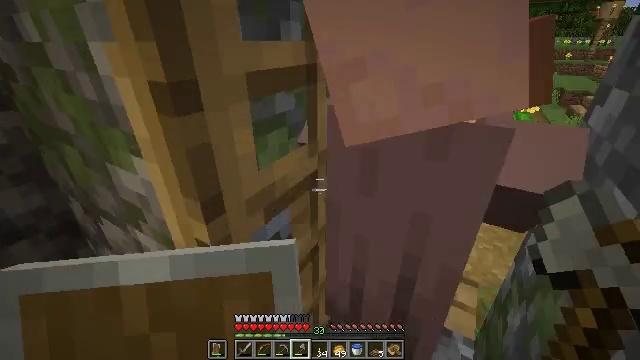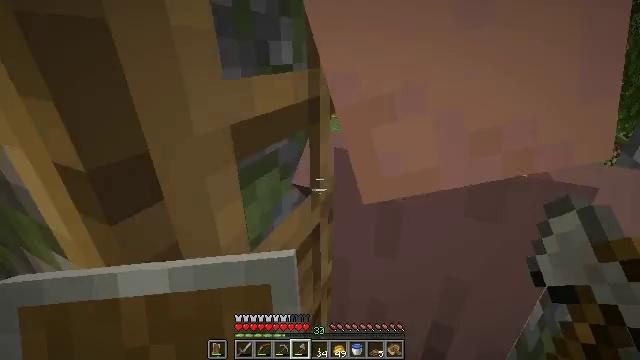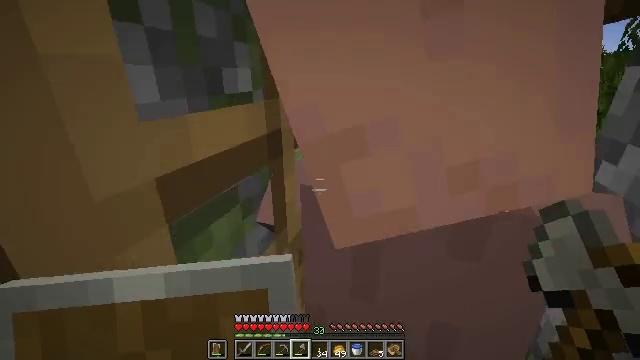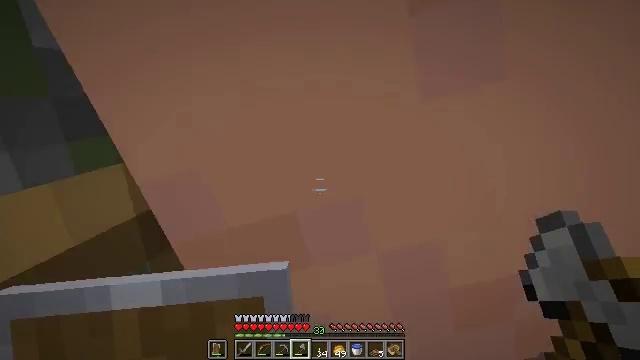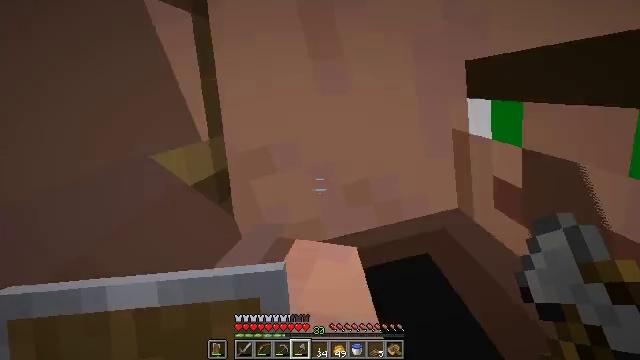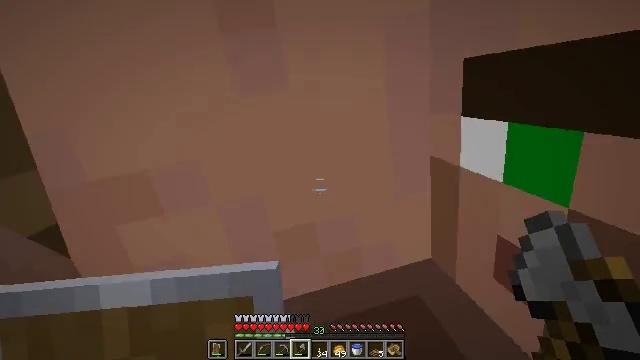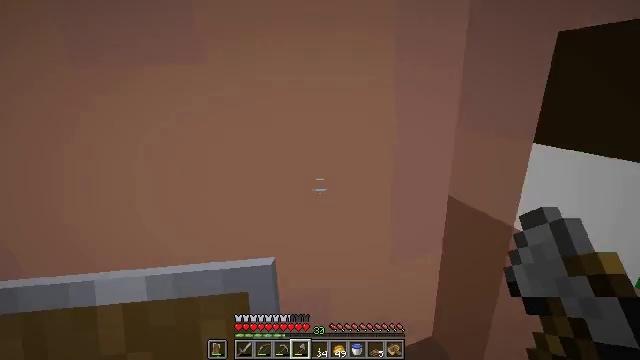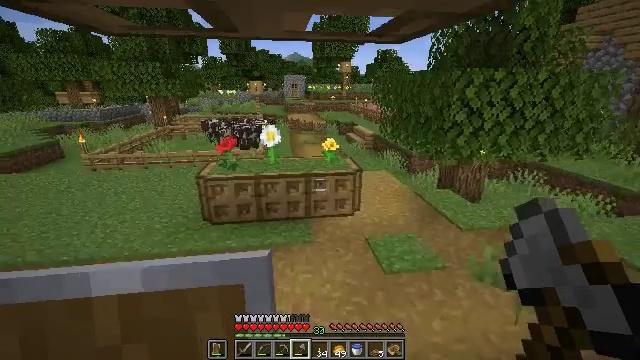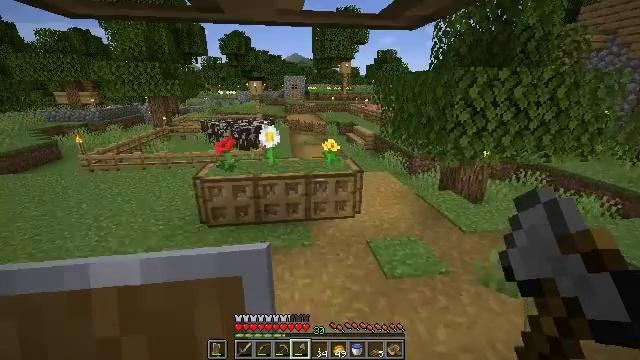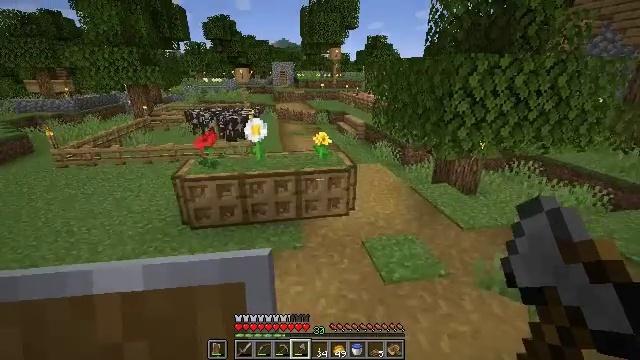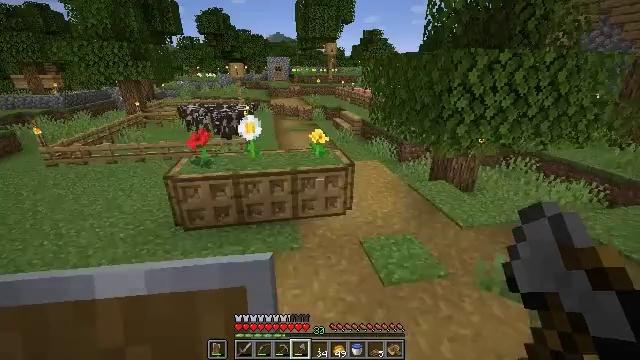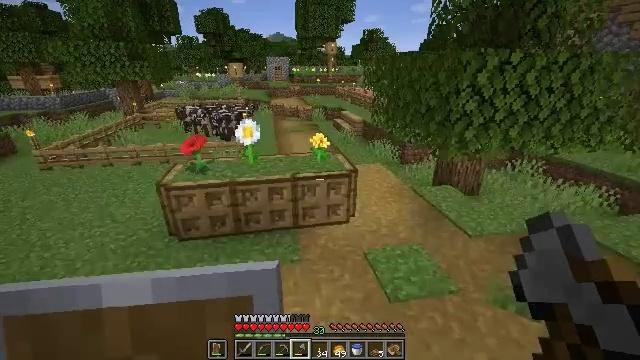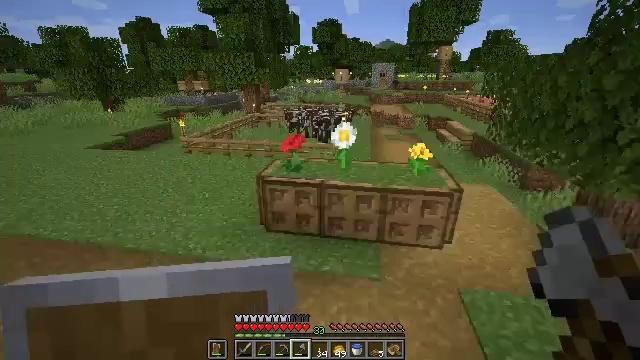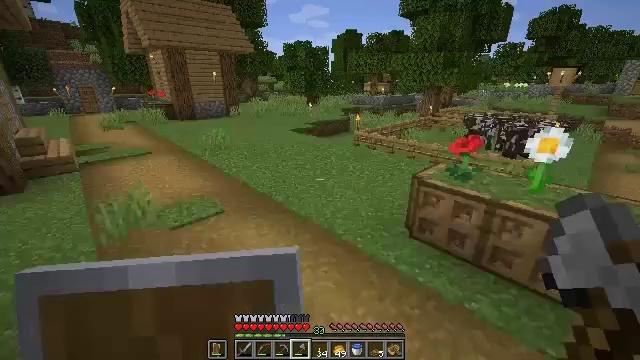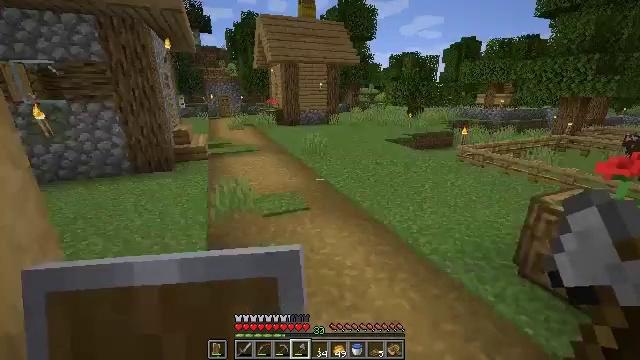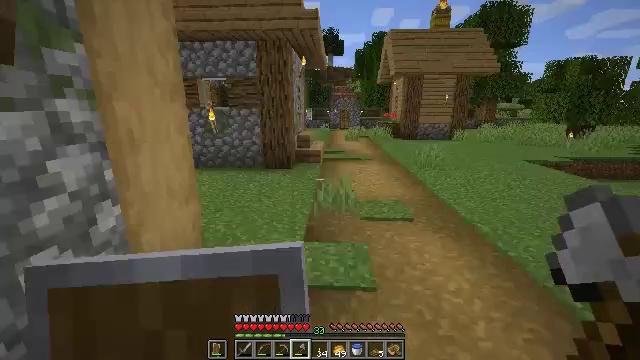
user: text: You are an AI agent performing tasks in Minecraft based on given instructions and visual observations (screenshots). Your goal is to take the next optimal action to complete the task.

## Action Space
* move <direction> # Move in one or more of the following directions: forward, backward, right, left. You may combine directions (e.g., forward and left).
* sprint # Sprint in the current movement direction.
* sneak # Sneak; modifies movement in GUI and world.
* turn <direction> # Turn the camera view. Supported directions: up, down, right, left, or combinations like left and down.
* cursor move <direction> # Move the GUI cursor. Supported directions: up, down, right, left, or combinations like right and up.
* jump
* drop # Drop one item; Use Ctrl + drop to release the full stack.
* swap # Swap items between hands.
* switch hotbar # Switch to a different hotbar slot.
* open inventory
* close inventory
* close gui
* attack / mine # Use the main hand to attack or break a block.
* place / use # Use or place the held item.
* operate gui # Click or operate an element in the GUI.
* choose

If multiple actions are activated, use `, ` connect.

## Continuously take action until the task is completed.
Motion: motion action
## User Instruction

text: Mine the anvil to break it.
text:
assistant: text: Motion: move forward, turn right and up
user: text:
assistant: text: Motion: move forward, turn right and up
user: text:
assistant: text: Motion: move forward, turn right and up
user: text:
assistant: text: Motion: move forward, turn right
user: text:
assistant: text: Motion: move forward, turn right
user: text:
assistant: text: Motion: move forward, turn right
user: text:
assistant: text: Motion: move forward, turn right
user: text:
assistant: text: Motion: move forward
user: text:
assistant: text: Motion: move forward, turn right and down
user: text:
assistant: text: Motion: move forward
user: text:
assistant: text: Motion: move forward
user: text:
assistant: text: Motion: move forward, turn left and up
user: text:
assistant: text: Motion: move forward, turn left
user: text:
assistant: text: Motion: move forward and move right, turn left and up
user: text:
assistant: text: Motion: move forward and move right, turn left and up
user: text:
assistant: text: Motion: move right, turn left
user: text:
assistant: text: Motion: move back and move right, turn left and down
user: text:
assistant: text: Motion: move back and move right, turn left and up
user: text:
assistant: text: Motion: move back and move right, turn left and up
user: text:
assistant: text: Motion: move back, turn left and up
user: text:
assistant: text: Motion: move back
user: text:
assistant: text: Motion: move back, turn right and up
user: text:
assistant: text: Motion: move back, turn right and up
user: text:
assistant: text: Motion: move back, turn right and up
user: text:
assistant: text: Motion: turn right and up
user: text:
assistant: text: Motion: turn right and up
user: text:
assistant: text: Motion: no_op
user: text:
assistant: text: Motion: no_op
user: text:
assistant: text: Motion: no_op
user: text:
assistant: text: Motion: no_op